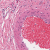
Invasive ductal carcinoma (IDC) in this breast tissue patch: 0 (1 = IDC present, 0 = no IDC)